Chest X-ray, AP view. Patient: 14 years old, sex M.
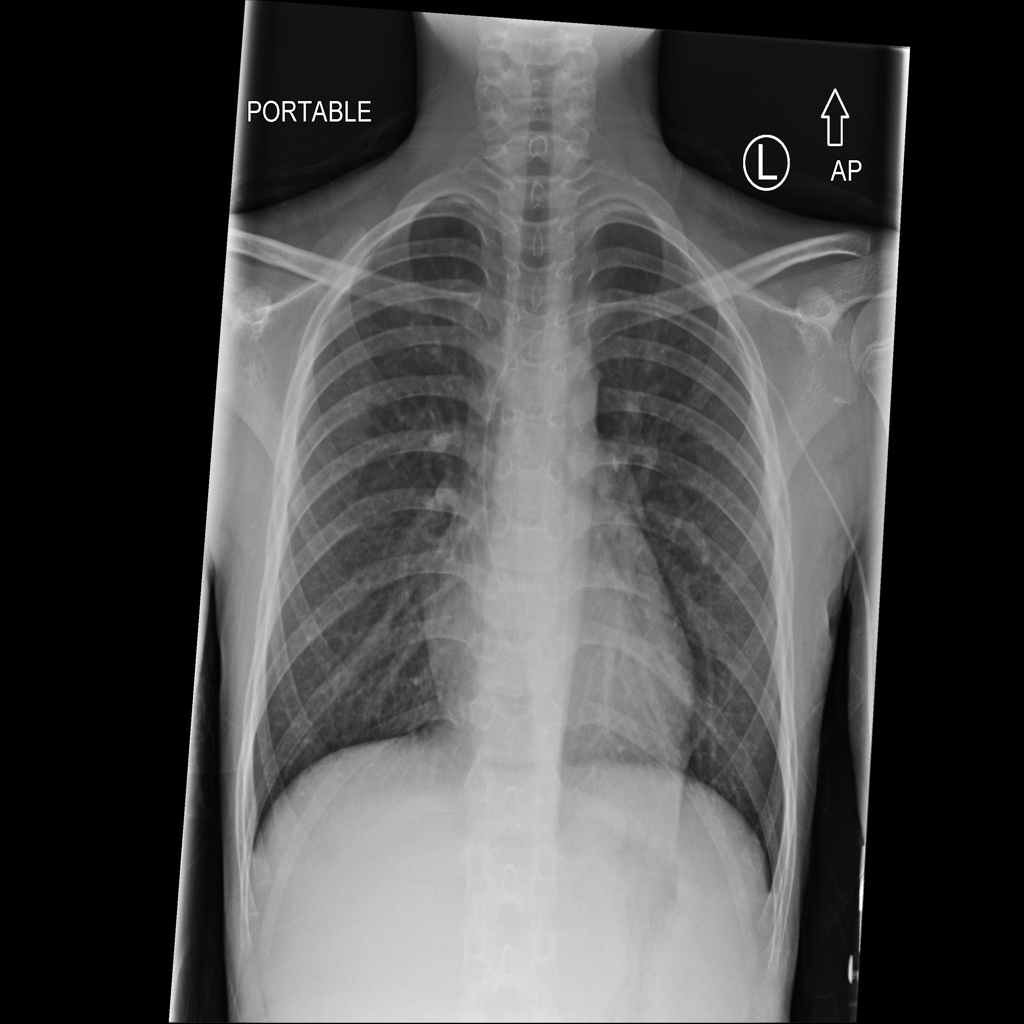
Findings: No Finding